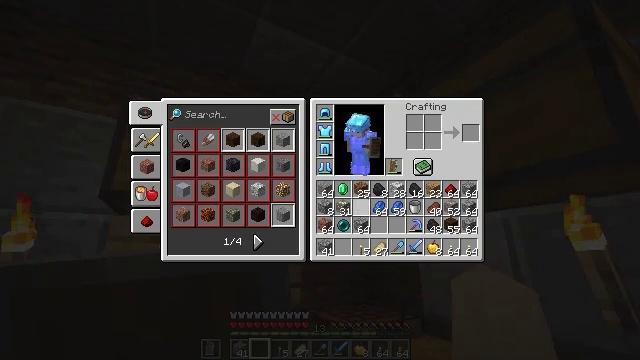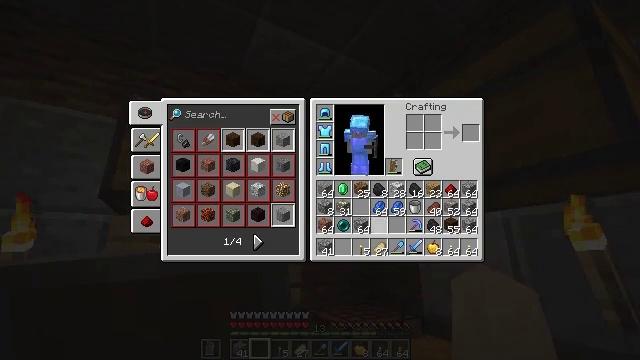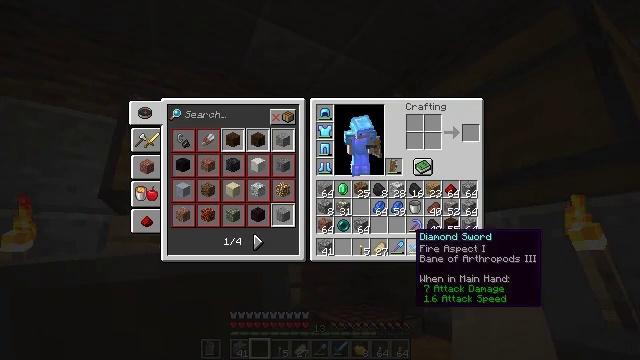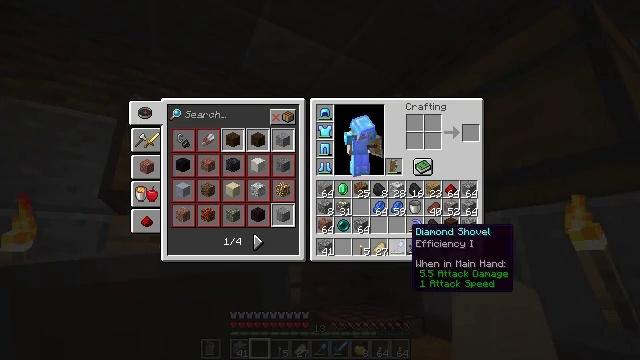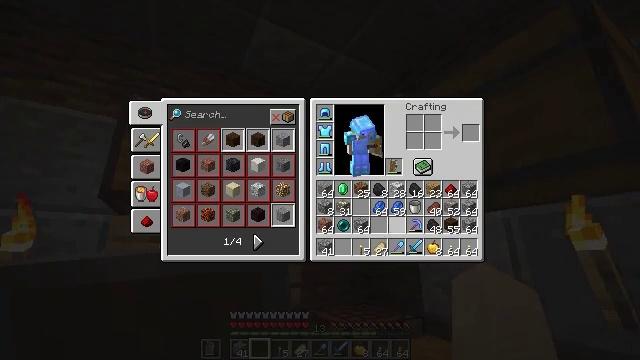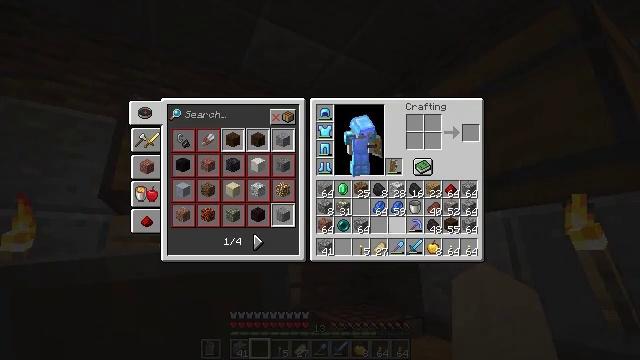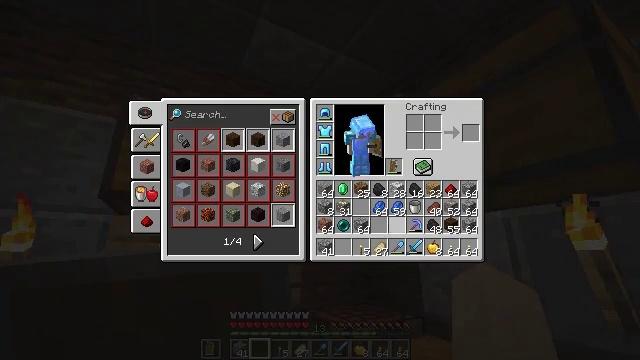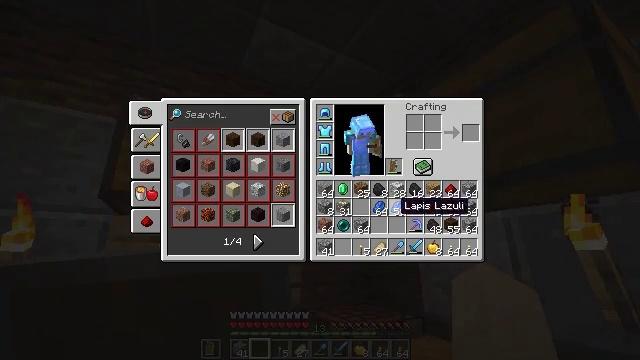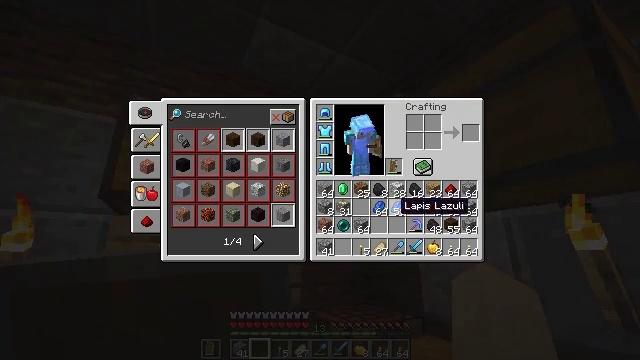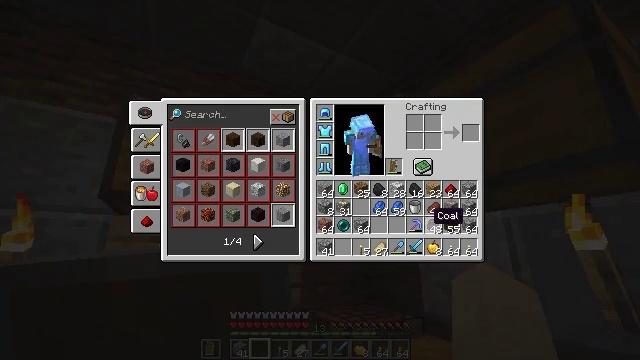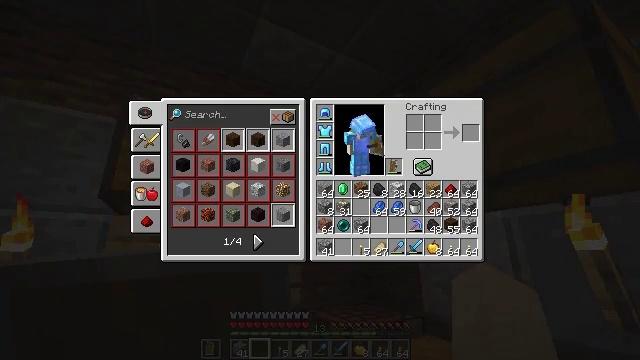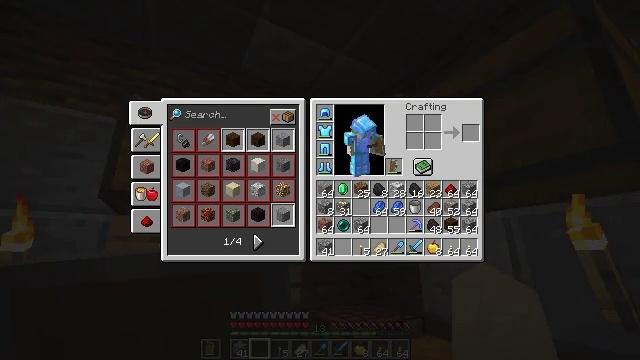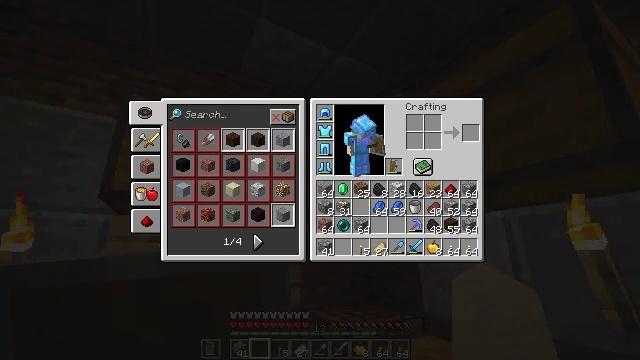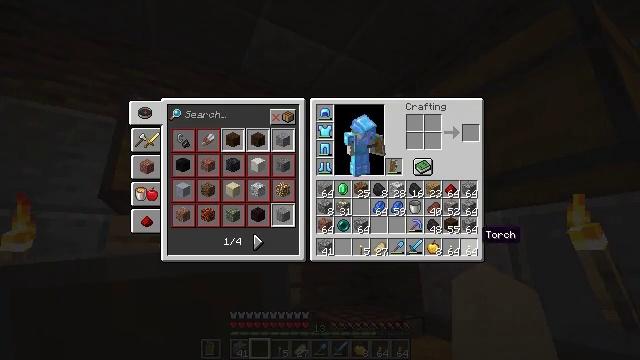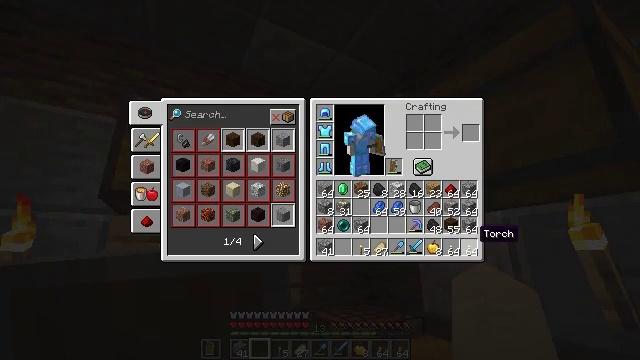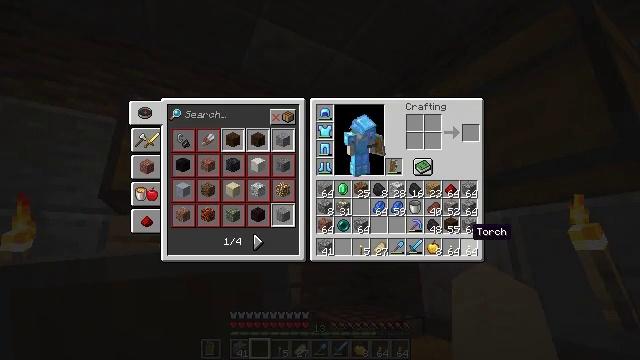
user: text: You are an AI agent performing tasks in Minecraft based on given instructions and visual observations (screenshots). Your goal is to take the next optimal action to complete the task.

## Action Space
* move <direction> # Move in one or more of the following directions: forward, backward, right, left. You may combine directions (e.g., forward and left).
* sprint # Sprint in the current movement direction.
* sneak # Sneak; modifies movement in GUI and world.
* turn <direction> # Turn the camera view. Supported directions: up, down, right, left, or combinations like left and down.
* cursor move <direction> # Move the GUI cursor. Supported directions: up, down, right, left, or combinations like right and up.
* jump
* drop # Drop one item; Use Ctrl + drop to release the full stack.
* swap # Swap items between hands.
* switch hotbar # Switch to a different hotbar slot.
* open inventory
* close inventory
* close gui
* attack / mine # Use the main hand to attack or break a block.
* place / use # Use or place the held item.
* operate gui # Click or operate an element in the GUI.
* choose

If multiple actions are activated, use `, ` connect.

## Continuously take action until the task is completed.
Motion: motion action
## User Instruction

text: Mine the chest to collect it.
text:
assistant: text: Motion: sneak, cursor move right and down
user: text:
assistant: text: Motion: sneak, cursor move right and down
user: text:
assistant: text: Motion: sneak
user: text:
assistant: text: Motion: sneak, cursor move up
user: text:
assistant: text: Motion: sneak, cursor move up
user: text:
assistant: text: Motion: sneak, cursor move up
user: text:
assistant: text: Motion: sneak
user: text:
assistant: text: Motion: sneak
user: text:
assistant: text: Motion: sneak, cursor move right and down
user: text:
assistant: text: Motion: sneak, cursor move right and down
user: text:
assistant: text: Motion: sneak
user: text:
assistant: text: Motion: sneak
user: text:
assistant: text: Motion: sneak
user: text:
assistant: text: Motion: sneak
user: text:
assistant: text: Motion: sneak, cursor move left
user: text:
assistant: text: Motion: sneak
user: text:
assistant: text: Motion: sneak
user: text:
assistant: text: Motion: sneak
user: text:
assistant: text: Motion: sneak
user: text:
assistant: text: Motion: no_op
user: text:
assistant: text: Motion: cursor move left
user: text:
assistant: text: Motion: turn left
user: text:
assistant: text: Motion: turn right
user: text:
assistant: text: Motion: turn right
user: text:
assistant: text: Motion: turn right and down
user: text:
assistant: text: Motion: turn right and down
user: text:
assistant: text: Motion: move back, turn up
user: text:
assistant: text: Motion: move back, turn left and up
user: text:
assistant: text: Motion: move back and move right
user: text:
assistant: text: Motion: move back and move right, turn left and down